Question: The same code runs in Windows 7 32 bit. But fails in windows 8 64 bit. Any ideas? Thanks
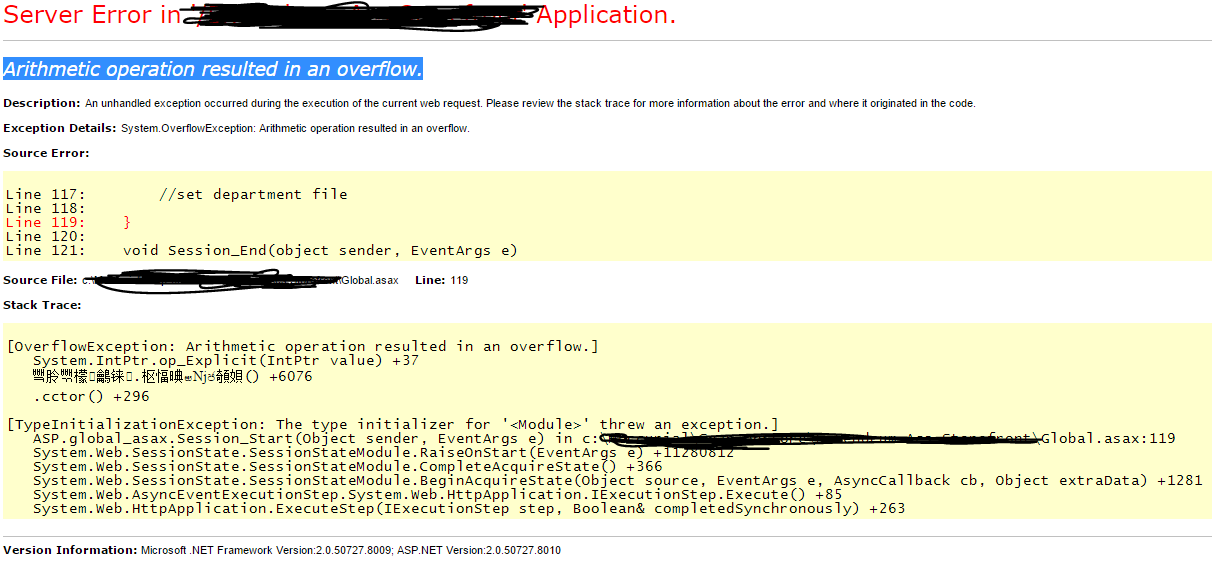
Answer: I just resolved it. This application requires 32-bit mode where as the IIS in my Windows 8 machine runs in 64-bit mode by default. I had to set Enable 32-bit Applications to true for the AppPool this application is using.
and it was not failing on a specific line of code. The exception was thrown somewhere between Application_BeginRequest and Session_Start